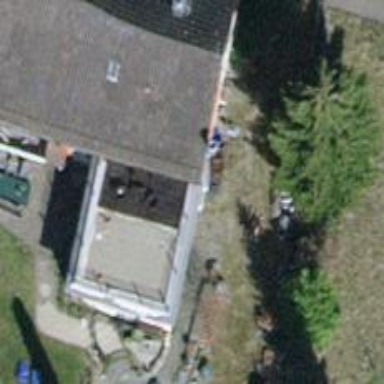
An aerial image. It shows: Building with tile roof.